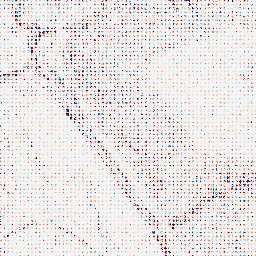
Category: wavelet
Decomposition family: wavelet_biorthogonal
Decomposition parameters: wavelet: bior4.4
level: 1
Upsampling method: sinc_hamming
Upsampling parameters: scale: 8
kernel_size: 4
Upsampling scale: 8